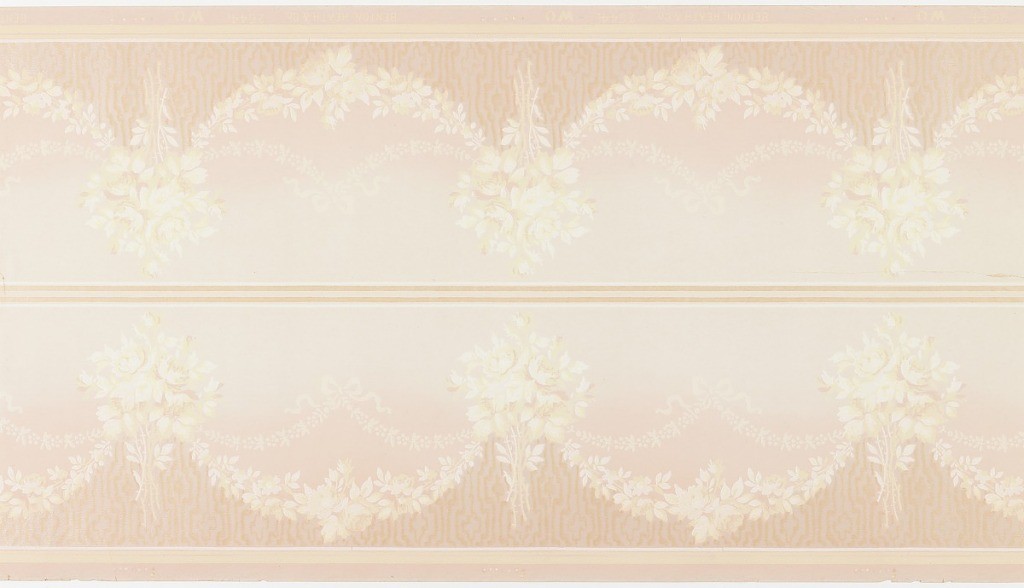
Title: Frieze
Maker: Benton, Heath & Co., Hoboken, New Jersey, 1875 - 1917
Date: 1905–1915
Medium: Machine-printed paper, liquid mica
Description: Borders printed two across the width. Bouquets connected by floral swags (both with yellow roses). Secondary connecting floral swag tied with ribbon bows. The space between the bottom yellow & white stripes and the bouquet/swag is decorated with a woodgrain-like pattern of orange and pink mica. Grounding shades from pink (bottom) to cream (top). Slight tears.
Printed in selvedge: "Benton. Heath & Co." Pattern No. "2644 WO"